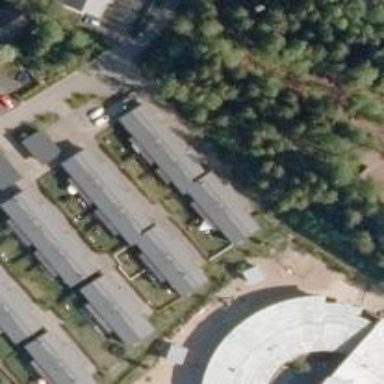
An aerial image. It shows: Residential terrace building.